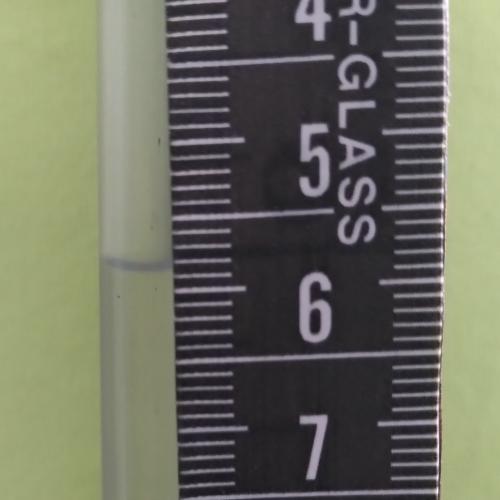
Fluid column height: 5.8 cm